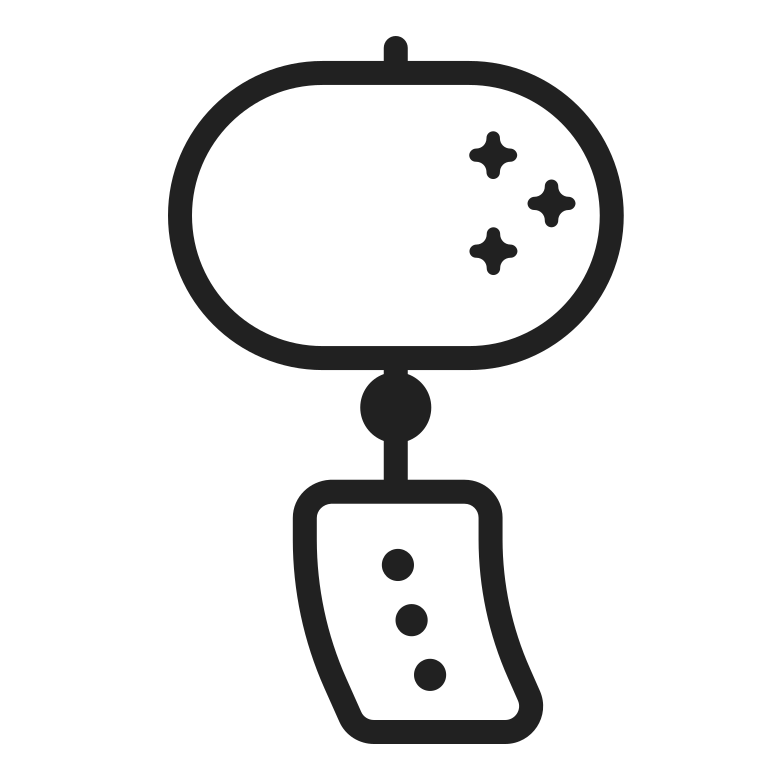
wind chime high contrast